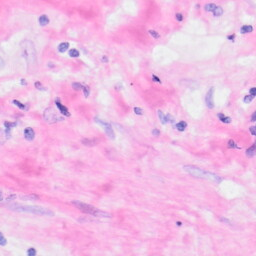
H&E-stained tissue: Kidney